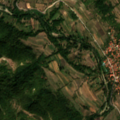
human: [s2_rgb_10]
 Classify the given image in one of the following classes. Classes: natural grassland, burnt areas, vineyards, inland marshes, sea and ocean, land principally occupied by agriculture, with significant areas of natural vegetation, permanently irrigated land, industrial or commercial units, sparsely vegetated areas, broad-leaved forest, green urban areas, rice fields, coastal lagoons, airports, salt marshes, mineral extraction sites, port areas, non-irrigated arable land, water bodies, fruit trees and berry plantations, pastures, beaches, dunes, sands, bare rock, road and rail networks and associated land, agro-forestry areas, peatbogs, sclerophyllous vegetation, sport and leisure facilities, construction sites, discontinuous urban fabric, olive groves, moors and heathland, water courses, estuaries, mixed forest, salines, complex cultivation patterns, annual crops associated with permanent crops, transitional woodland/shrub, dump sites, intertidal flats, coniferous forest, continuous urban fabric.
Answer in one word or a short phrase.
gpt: complex cultivation patterns, land principally occupied by agriculture, with significant areas of natural vegetation, broad-leaved forest, transitional woodland/shrub